Question: Here is what I am attempting to do:

I would like to move the add to cart button, along with all other price and variation options to sit beside the product image, with the product information to begin below the pricing information.
I think these are the relevant parts of the code, but I'm still a beginner so can't be sure.
'''
<?php if((get_option('hide_addtocart_button') == 0) && (get_option('addtocart_or_buynow') !='1')) : ?>
<?php if(wpsc_product_has_stock()) : ?>
<div class="wpsc_buy_button_container">
<?php if(wpsc_product_external_link(wpsc_the_product_id()) != '') : ?>
<?php $action = wpsc_product_external_link( wpsc_the_product_id() ); ?>
<input class="wpsc_buy_button" type="submit" value="<?php echo wpsc_product_external_link_text( wpsc_the_product_id(), __( 'Buy Now', 'wpsc' ) ); ?>" onclick="return gotoexternallink('<?php echo $action; ?>', '<?php echo wpsc_product_external_link_target( wpsc_the_product_id() ); ?>')">
<?php else: ?>
<input type="submit" value="<?php _e('Add To Cart', 'wpsc'); ?>" name="Buy" class="wpsc_buy_button" id="product_<?php echo wpsc_the_product_id(); ?>_submit_button"/>
'''
and
'''
<?php if((get_option('hide_addtocart_button') == 0) && (get_option('addtocart_or_buynow') !='1')) : ?>
<?php if(wpsc_product_has_stock()) : ?>
<div class="wpsc_buy_button_container">
<?php if(wpsc_product_external_link(wpsc_the_product_id()) != '') : ?>
<?php $action = wpsc_product_external_link( wpsc_the_product_id() ); ?>
<input class="wpsc_buy_button" type="submit" value="<?php echo wpsc_product_external_link_text( wpsc_the_product_id(), __( 'Buy Now', 'wpsc' ) ); ?>" onclick="return gotoexternallink('<?php echo $action; ?>', '<?php echo wpsc_product_external_link_target( wpsc_the_product_id() ); ?>')">
<?php else: ?>
<input type="submit" value="<?php _e('Add To Cart', 'wpsc'); ?>" name="Buy" class="wpsc_buy_button" id="product_<?php echo wpsc_the_product_id(); ?>_submit_button"/>
'''
EDIT: Sorry mproncace I tried following your instructions but I'm just not getting it. Can it be done in the CSS?
'''
'/*single product page*/
.imagecol,.productcol {float:left;}
.productcol {vertical-align:top; width:100%; margin:0 0 0 5px;}
.single_product_display h1 {line-height:20px; margin:0 0 17px;}
.single_product_display form {margin:20px 0 0;}
.single_product_display label {float:left; margin:0 10px 0 0;}
.single_product_display input[type="text"] {width:20px; margin:0 0 0 10px; border:1px solid #CCC;}
.pricedisplay {font-size:18px; font-weight:normal;}
.single_product_display form {float:left;}
.single_product_display .wpsc_buy_button_container {float:left; text-align:left !important;}
.single_product_display .wpsc_buy_button {background:#CB8700; border:0; padding:5px !important; color:#FFF; cursor:pointer;}
'''
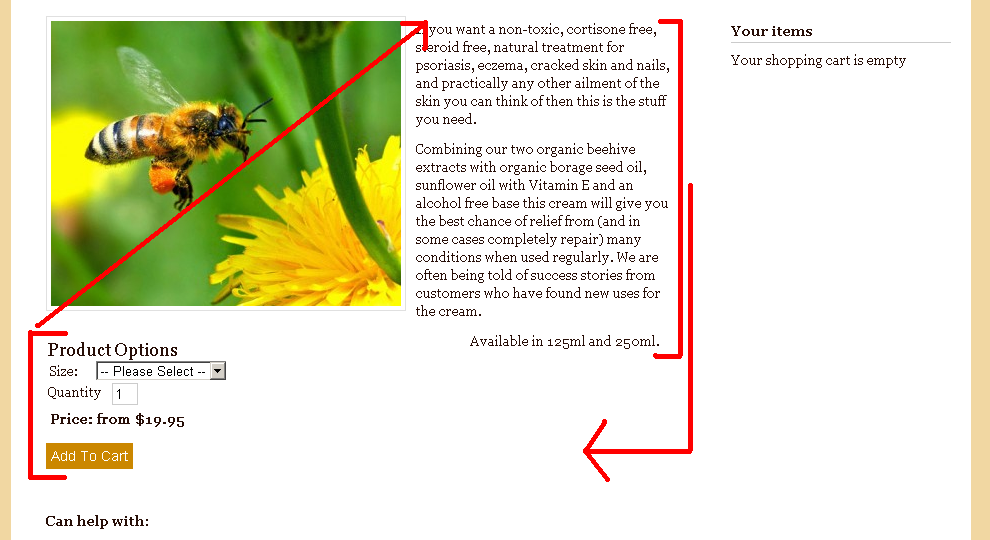
Answer: Here's the format you would want for this:
'''
<div id="container">
<div id="maincolumn" style="float:left">
<div id="itempreview" style="float:left">
<!-- HTML/PHP goes here -->
</div>
<div id="itemsidebar" style="float:right">
<div id="addtocart">
<!-- HTML/PHP goes here -->
</div>
<div id="itemdescription">
<!-- HTML/PHP goes here -->
</div>
</div>
</div>
<div id="items" style="float:right">
<!-- HTML/PHP goes here -->
</div>
</div>
'''